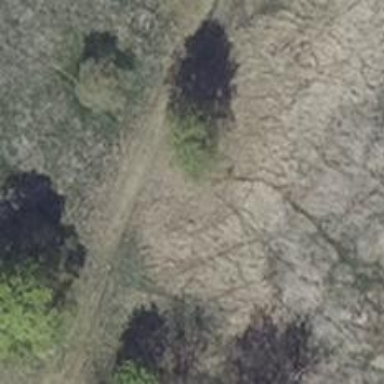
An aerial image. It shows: Sandy track.